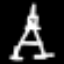
Label: The Eiffel Tower